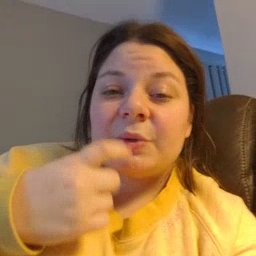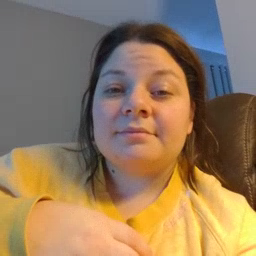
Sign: tooth